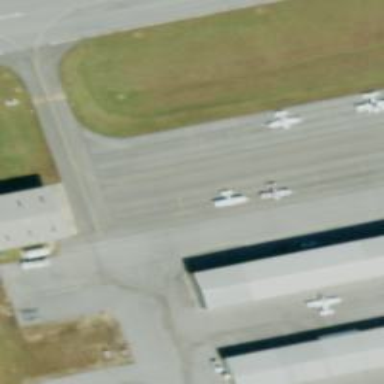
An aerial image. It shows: View of taxiway at the airport.